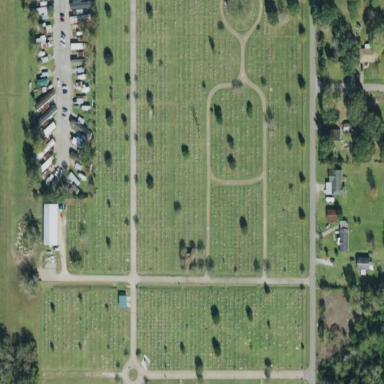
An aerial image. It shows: Cemetery.